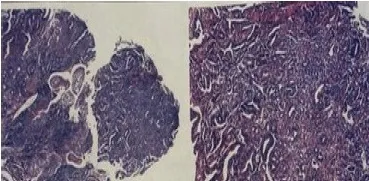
Biopsies from upper digestive endoscopy. Moderately differentiated papillary and tubular adenocarcinoma, infiltrating duodenal mucosa.
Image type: pathology (immunostaining)